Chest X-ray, AP view. Patient: 34 years old, sex M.
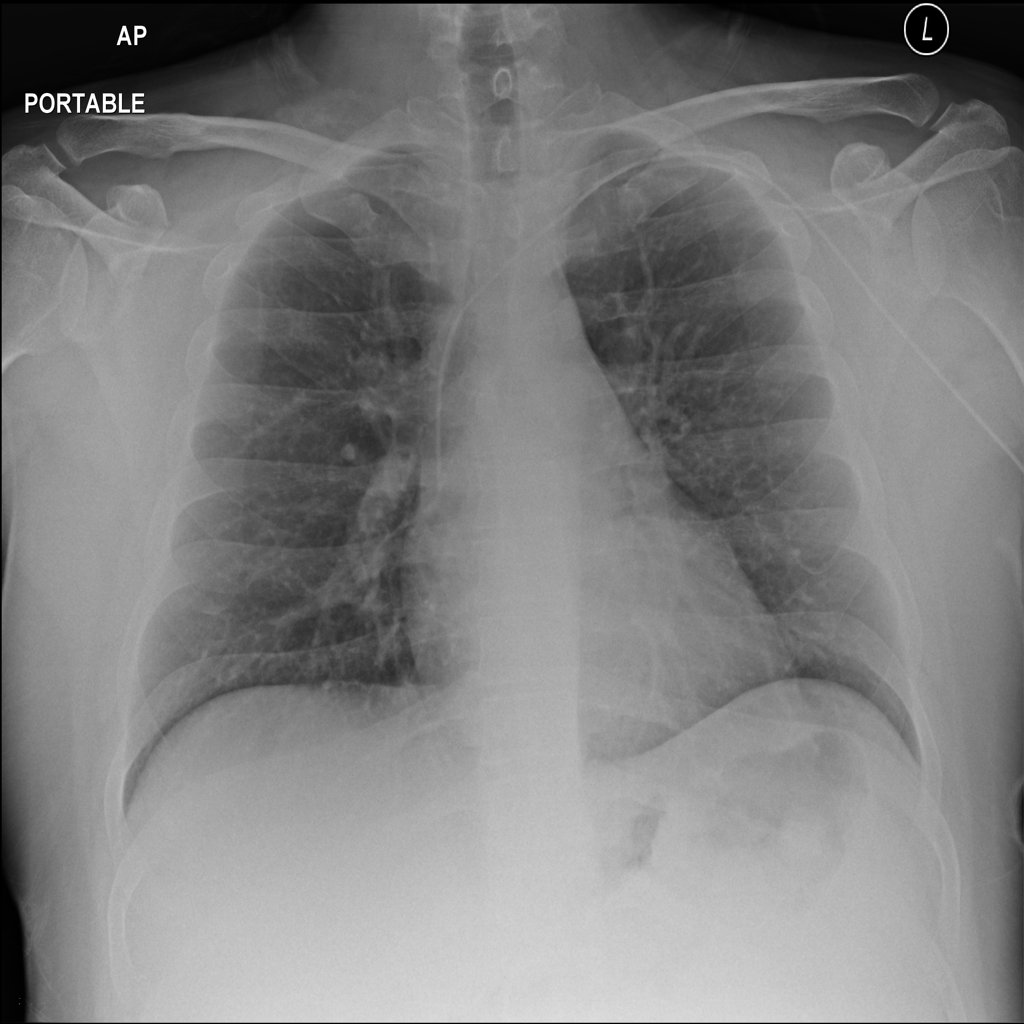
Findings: No Finding